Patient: sex M, age 80
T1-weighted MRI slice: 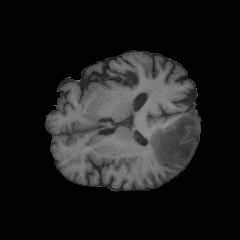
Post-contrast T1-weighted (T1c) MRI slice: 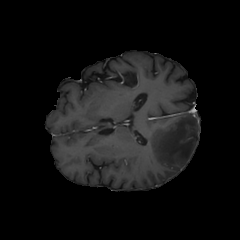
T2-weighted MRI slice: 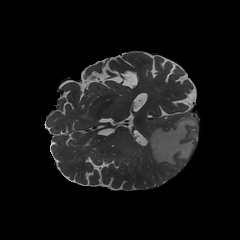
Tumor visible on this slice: yes
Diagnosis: Glioblastoma, IDH-wildtype
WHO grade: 4